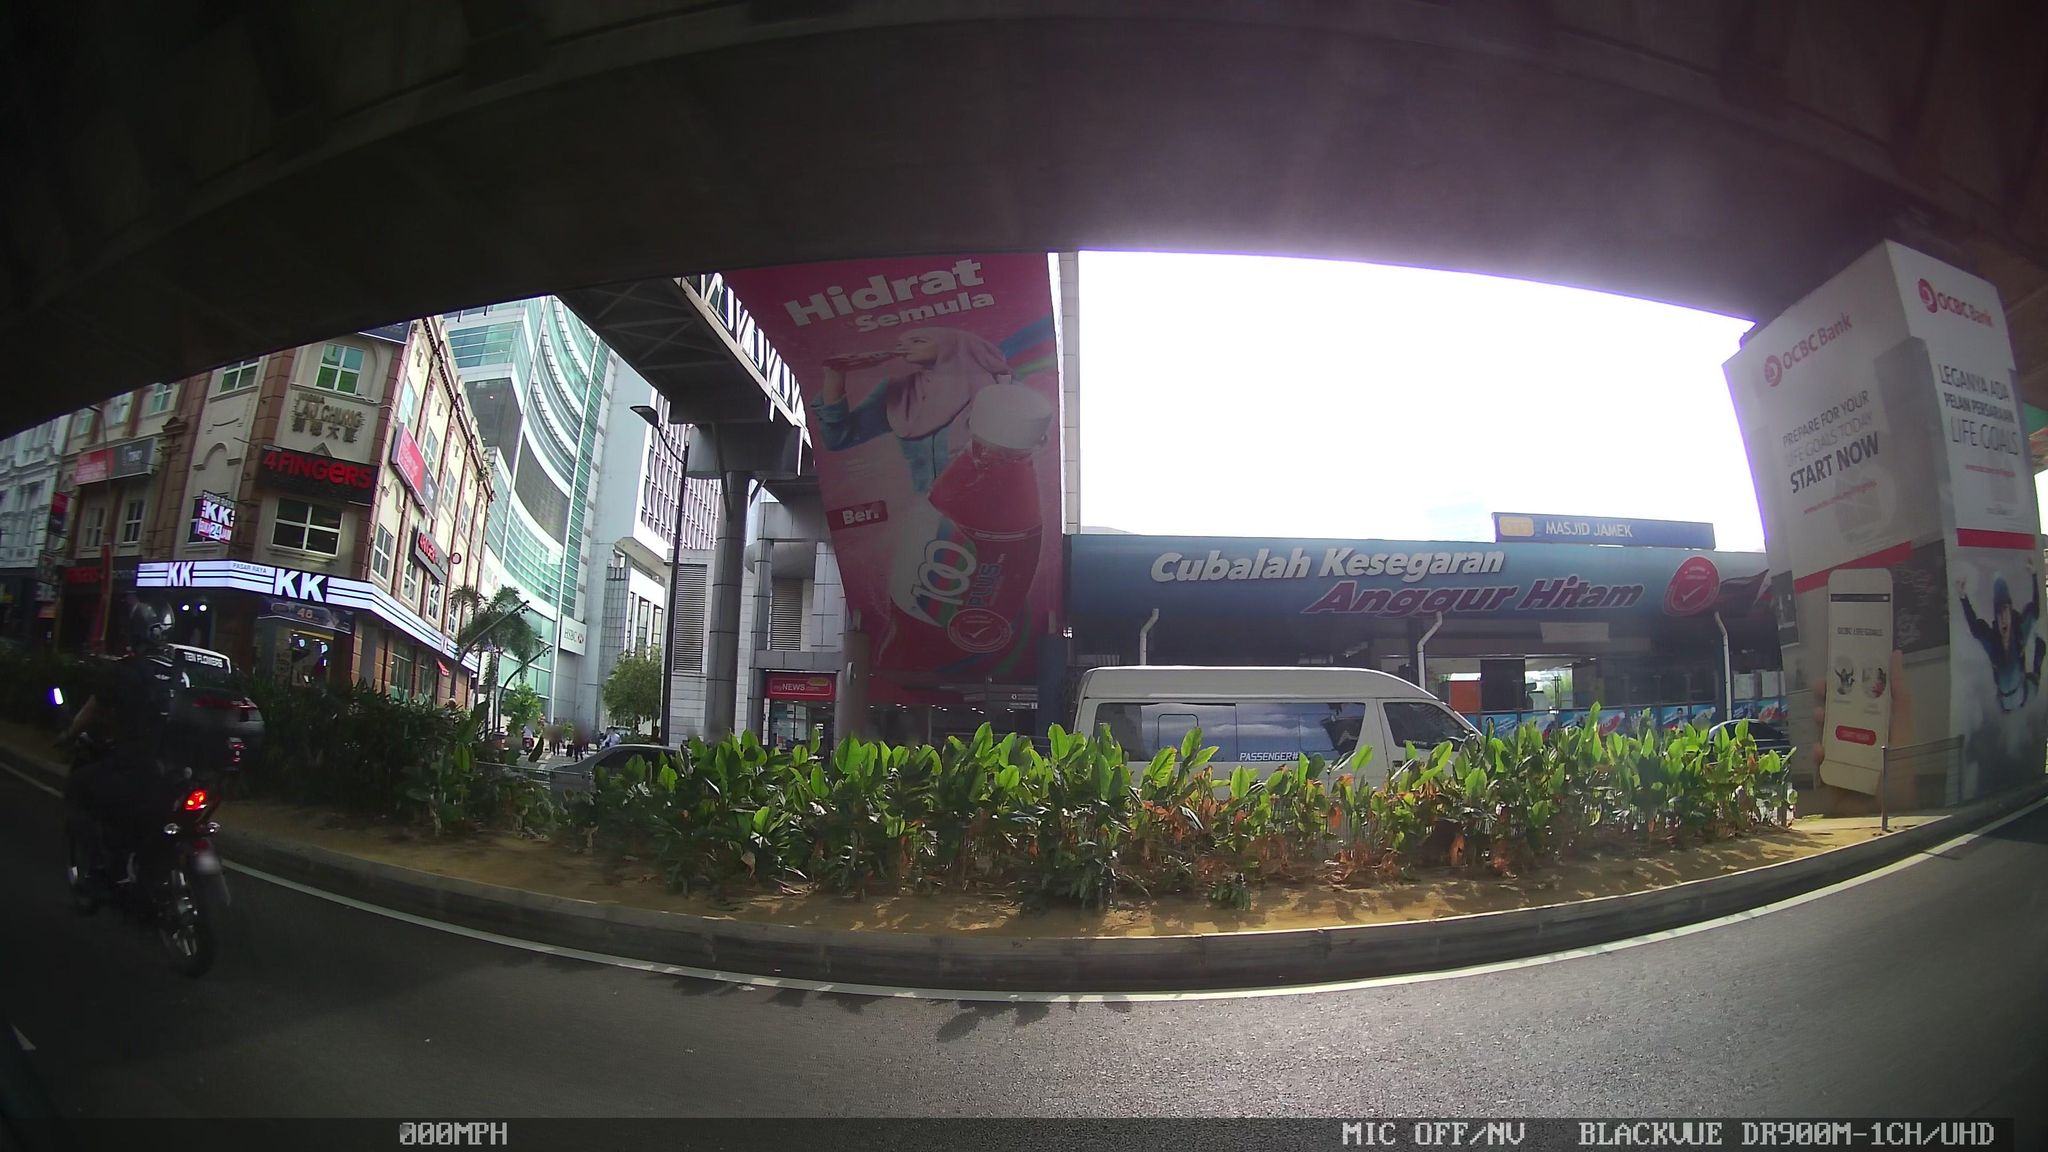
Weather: clear
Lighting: day
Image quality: good
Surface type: driving surface
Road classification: footway, steps, corridor
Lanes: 2
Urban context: urban centre
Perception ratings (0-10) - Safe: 3.16, Lively: 8.5, Beautiful: 3.59, Boring: 4.61, Depressing: 7.86, Wealthy: 4.57